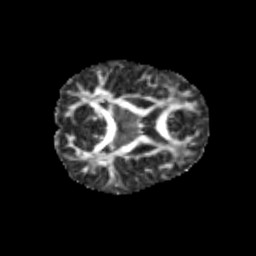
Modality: FA
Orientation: axial
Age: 10
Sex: male
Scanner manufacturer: siemens
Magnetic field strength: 3 T
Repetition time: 3.8 s
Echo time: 0.07 s